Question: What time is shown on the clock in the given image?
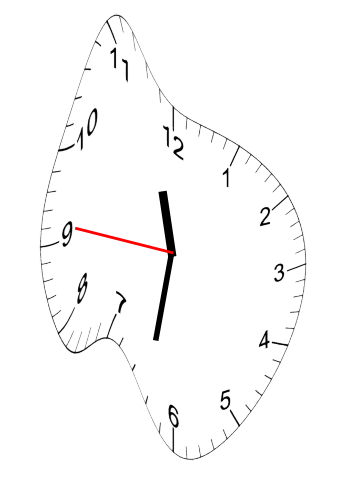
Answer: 11:31:46